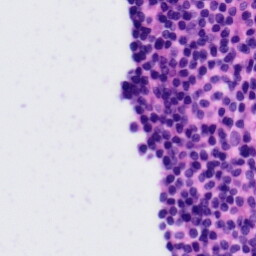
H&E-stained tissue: Tonsil